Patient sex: M
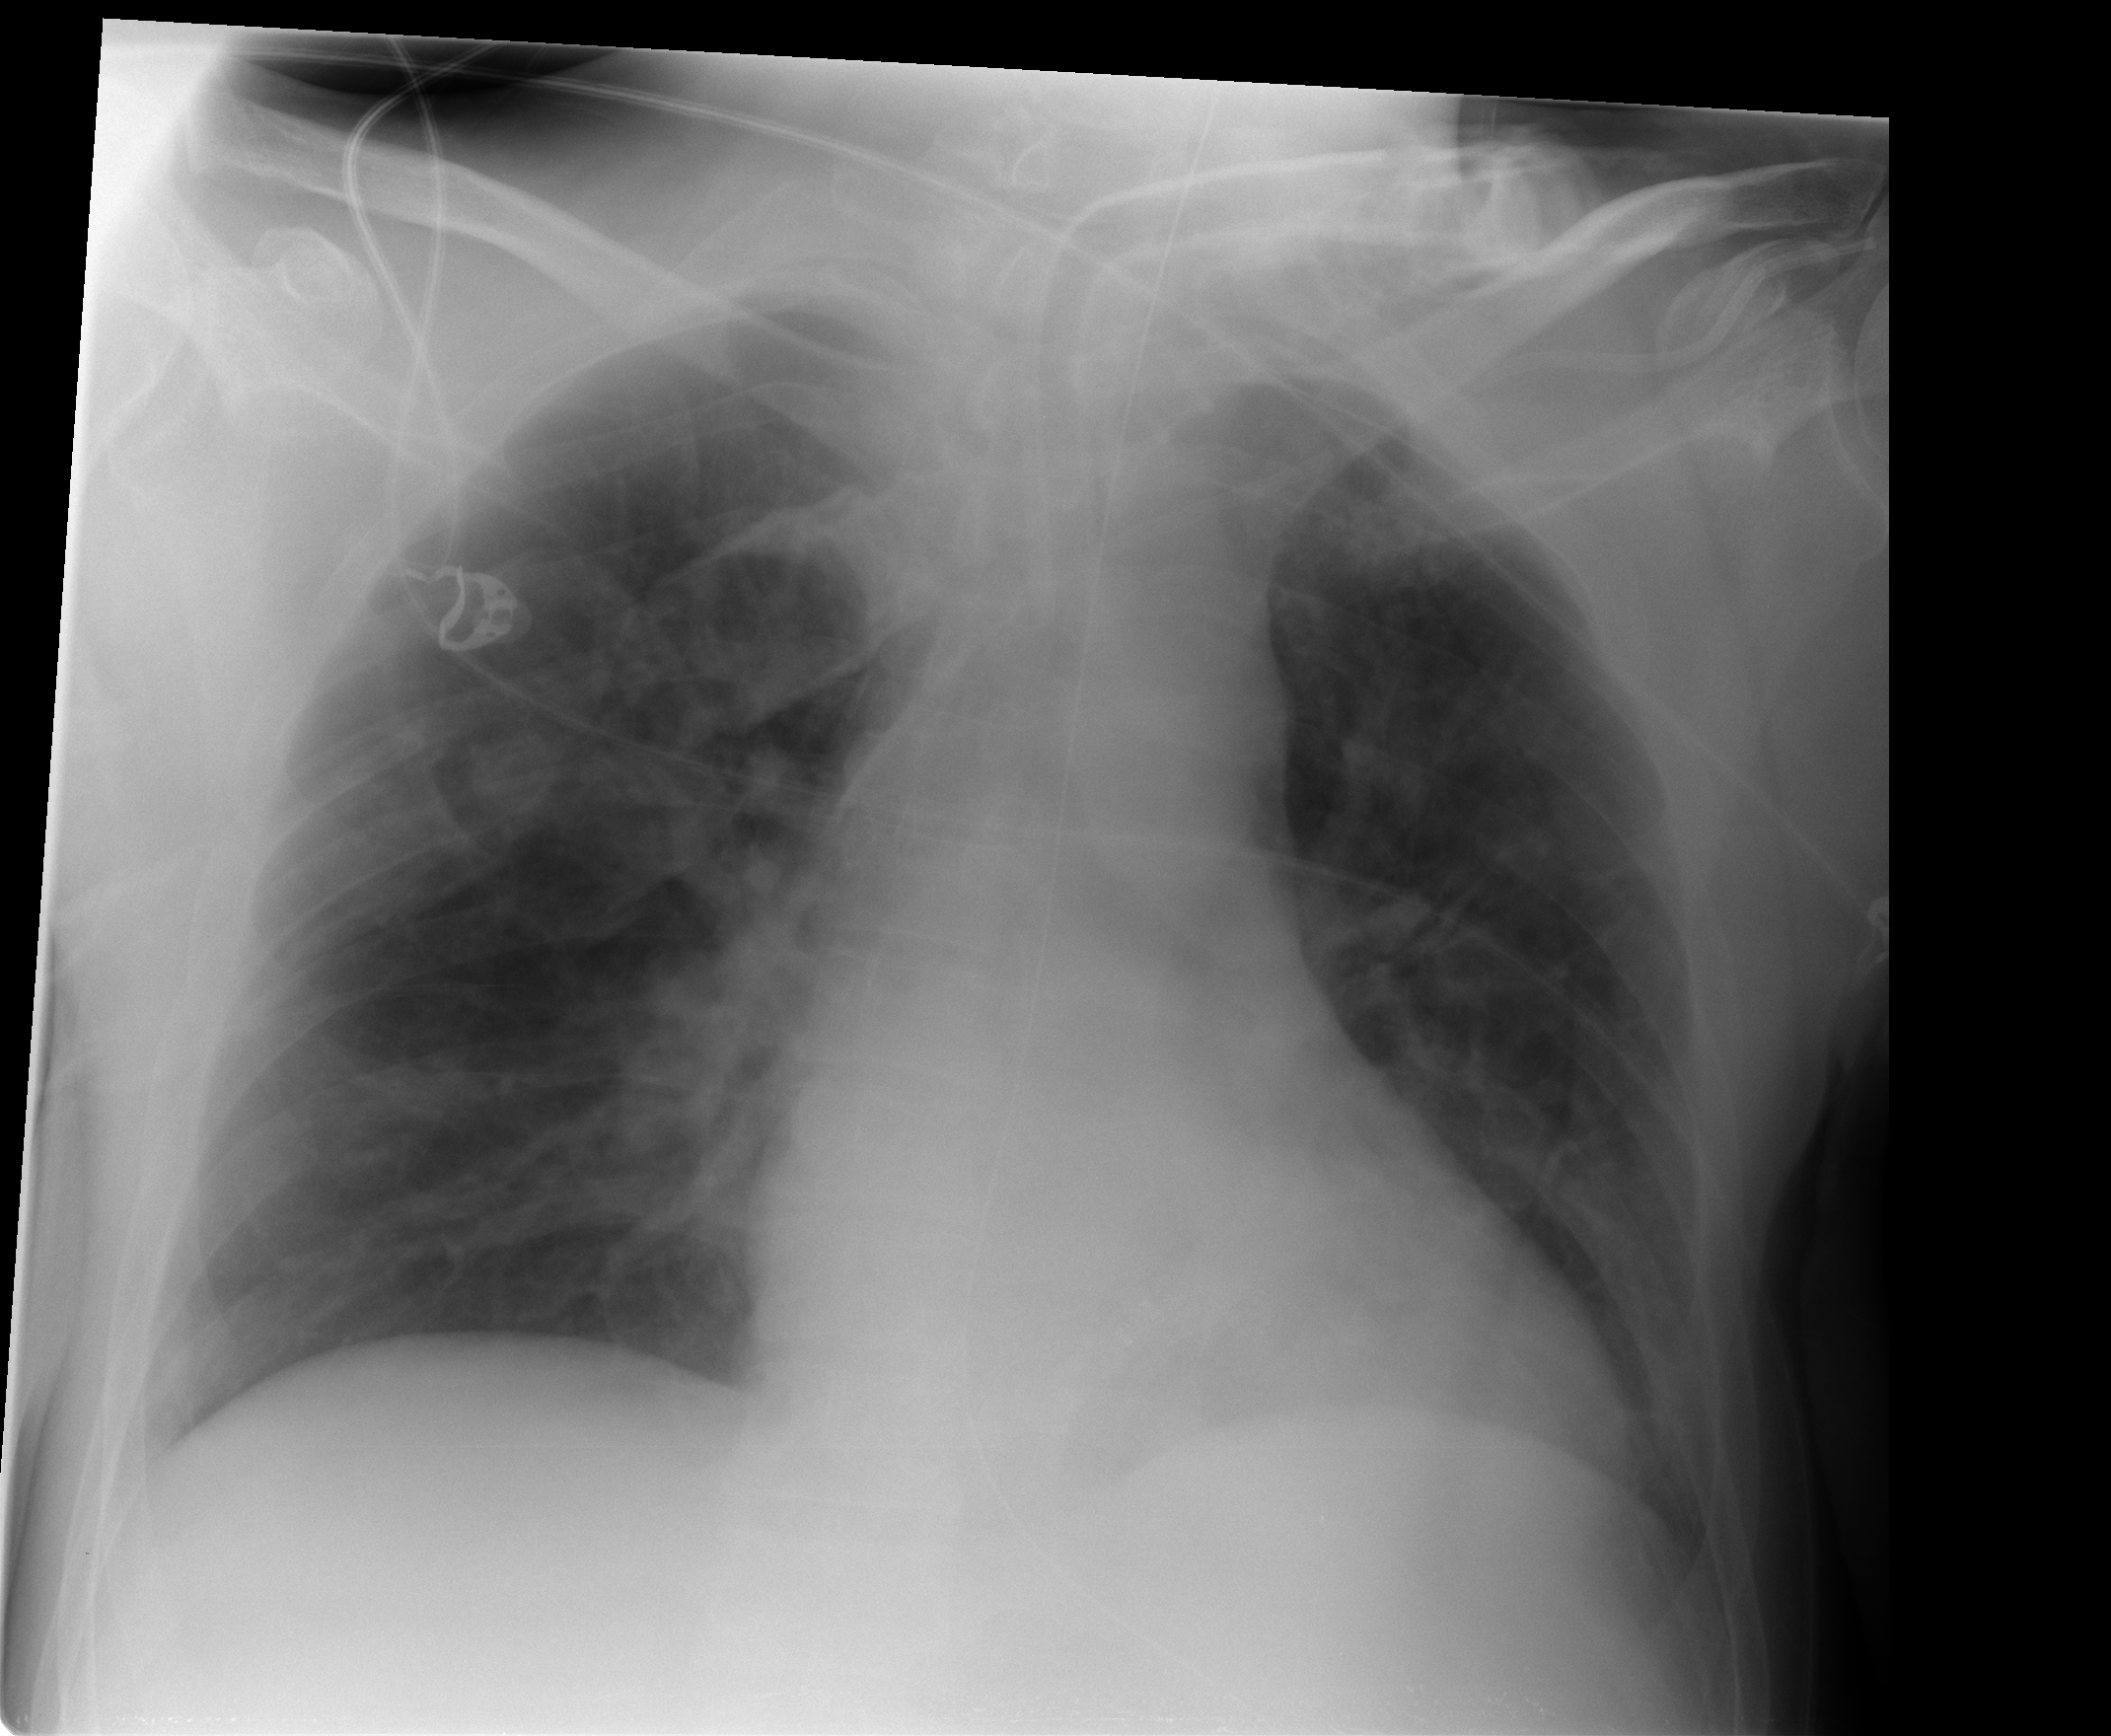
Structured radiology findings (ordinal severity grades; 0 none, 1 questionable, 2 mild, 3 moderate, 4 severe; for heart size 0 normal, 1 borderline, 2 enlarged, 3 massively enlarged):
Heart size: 0
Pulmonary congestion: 1
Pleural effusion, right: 0
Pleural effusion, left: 0
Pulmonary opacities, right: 0
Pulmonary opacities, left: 0
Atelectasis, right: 2
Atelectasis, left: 0